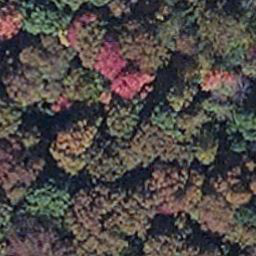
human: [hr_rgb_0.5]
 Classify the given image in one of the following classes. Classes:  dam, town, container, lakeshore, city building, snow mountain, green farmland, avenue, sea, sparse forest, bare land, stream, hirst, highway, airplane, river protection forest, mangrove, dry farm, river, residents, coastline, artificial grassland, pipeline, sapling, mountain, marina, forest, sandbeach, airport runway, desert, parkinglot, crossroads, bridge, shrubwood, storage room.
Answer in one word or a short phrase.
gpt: mangrove